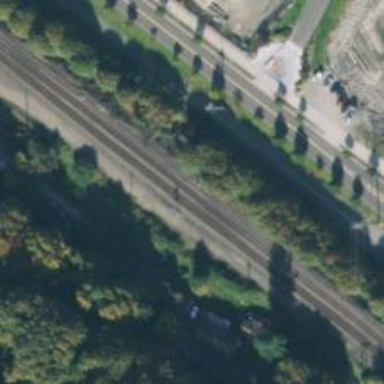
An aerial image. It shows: Railway signal.